【题型】填空题　【知识点】解析几何　【难度】easy
从某个角度观察篮球（如图1），可以得到一个对称的平面图形，如图2所示，篮球的外轮形状为圆 $O$，将篮球表面的粘合线看成坐标轴和双曲线的一部分，若坐标轴和双曲线与圆 $O$ 的交点将圆 $O$ 的周长八等分，且 $AB = BC = CD = 2$，视 $AD$ 所在直线为 $x$ 轴，则双曲线的标准方程方程为\underline{\hspace{3cm}}.

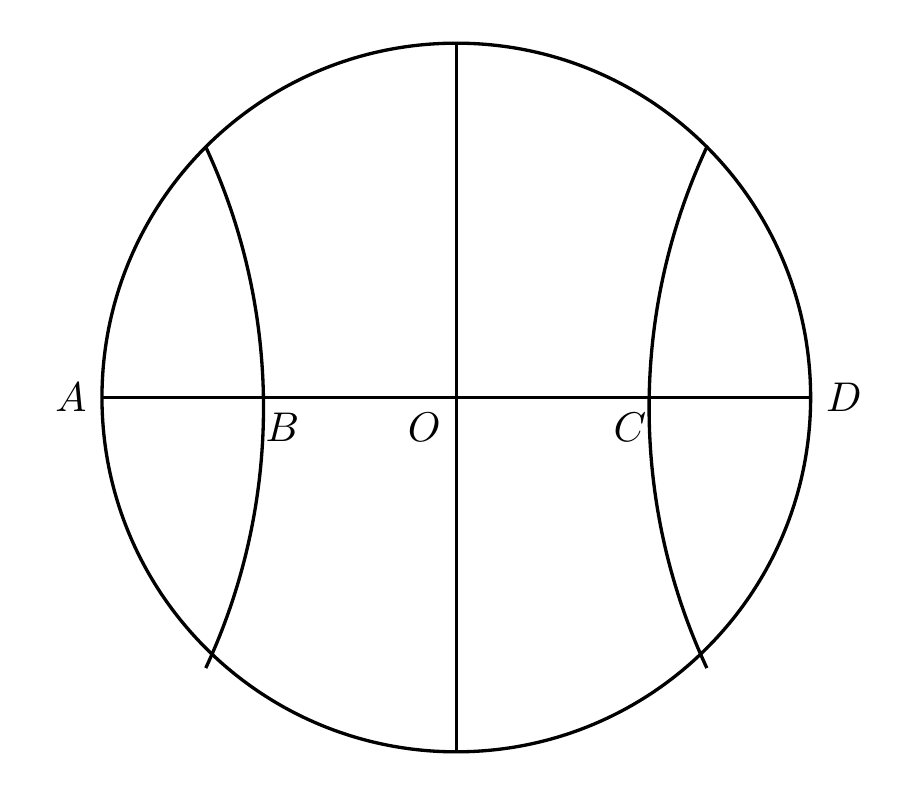
【解答】
\noindent 【答案】$x^2 - \dfrac{y^2}{\dfrac{9}{7}} = 1$

\vspace{1em}

\noindent 【知识点】根据双曲线过的点求标准方程

\vspace{1em}

\noindent 【分析】先设出双曲线的标准方程，再根据条件求出 $a,b$，即可求出结果.

\vspace{1em}

\noindent 【详解】设所求双曲线方程为：$\dfrac{x^2}{a^2} - \dfrac{y^2}{b^2} = 1 (a > 0, b > 0)$，

\noindent 如图，因为 $AB = BC = CD = 2$，易知 $a = 1$，

\noindent 又坐标轴和双曲线与圆 $O$ 的交点将圆 $O$ 的周长八等分点，所以 $\left( \dfrac{3\sqrt{2}}{2}, \dfrac{3\sqrt{2}}{2} \right)$ 在双曲线上，得到 $\dfrac{9}{2} - \dfrac{\dfrac{9}{2}}{b^2} = 1$，

\noindent 整理得到 $b^2 = \dfrac{9}{7}$，

\noindent 故所求曲线方程为 $x^2 - \dfrac{y^2}{\dfrac{9}{7}} = 1$.

\vspace{1em}

\noindent 故答案为：$x^2 - \dfrac{y^2}{\dfrac{9}{7}} = 1$.

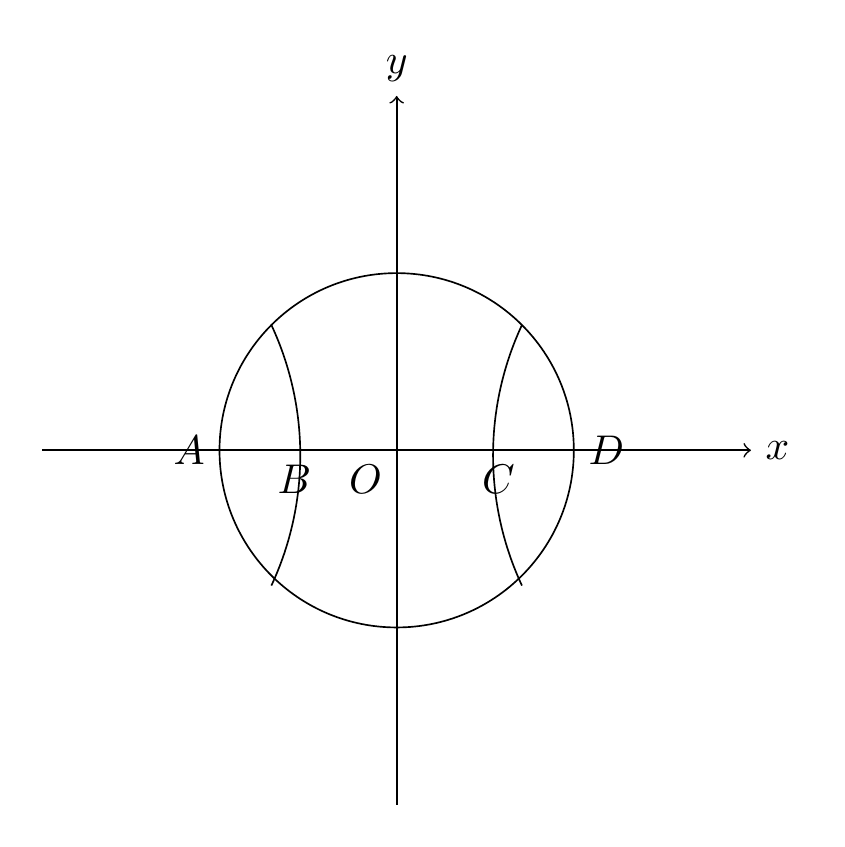